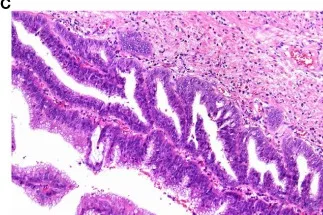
Pathological findings. (C) (Abdominal wall lesion) A low-grade mucinous tumour was found, and abdominal dissemination was considered.
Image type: pathology (h&e)